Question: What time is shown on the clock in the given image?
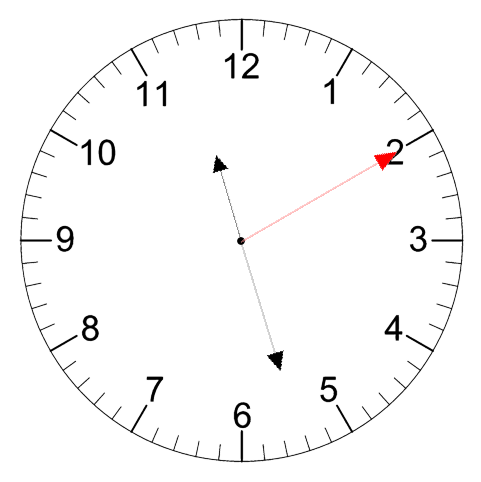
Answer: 11:27:10